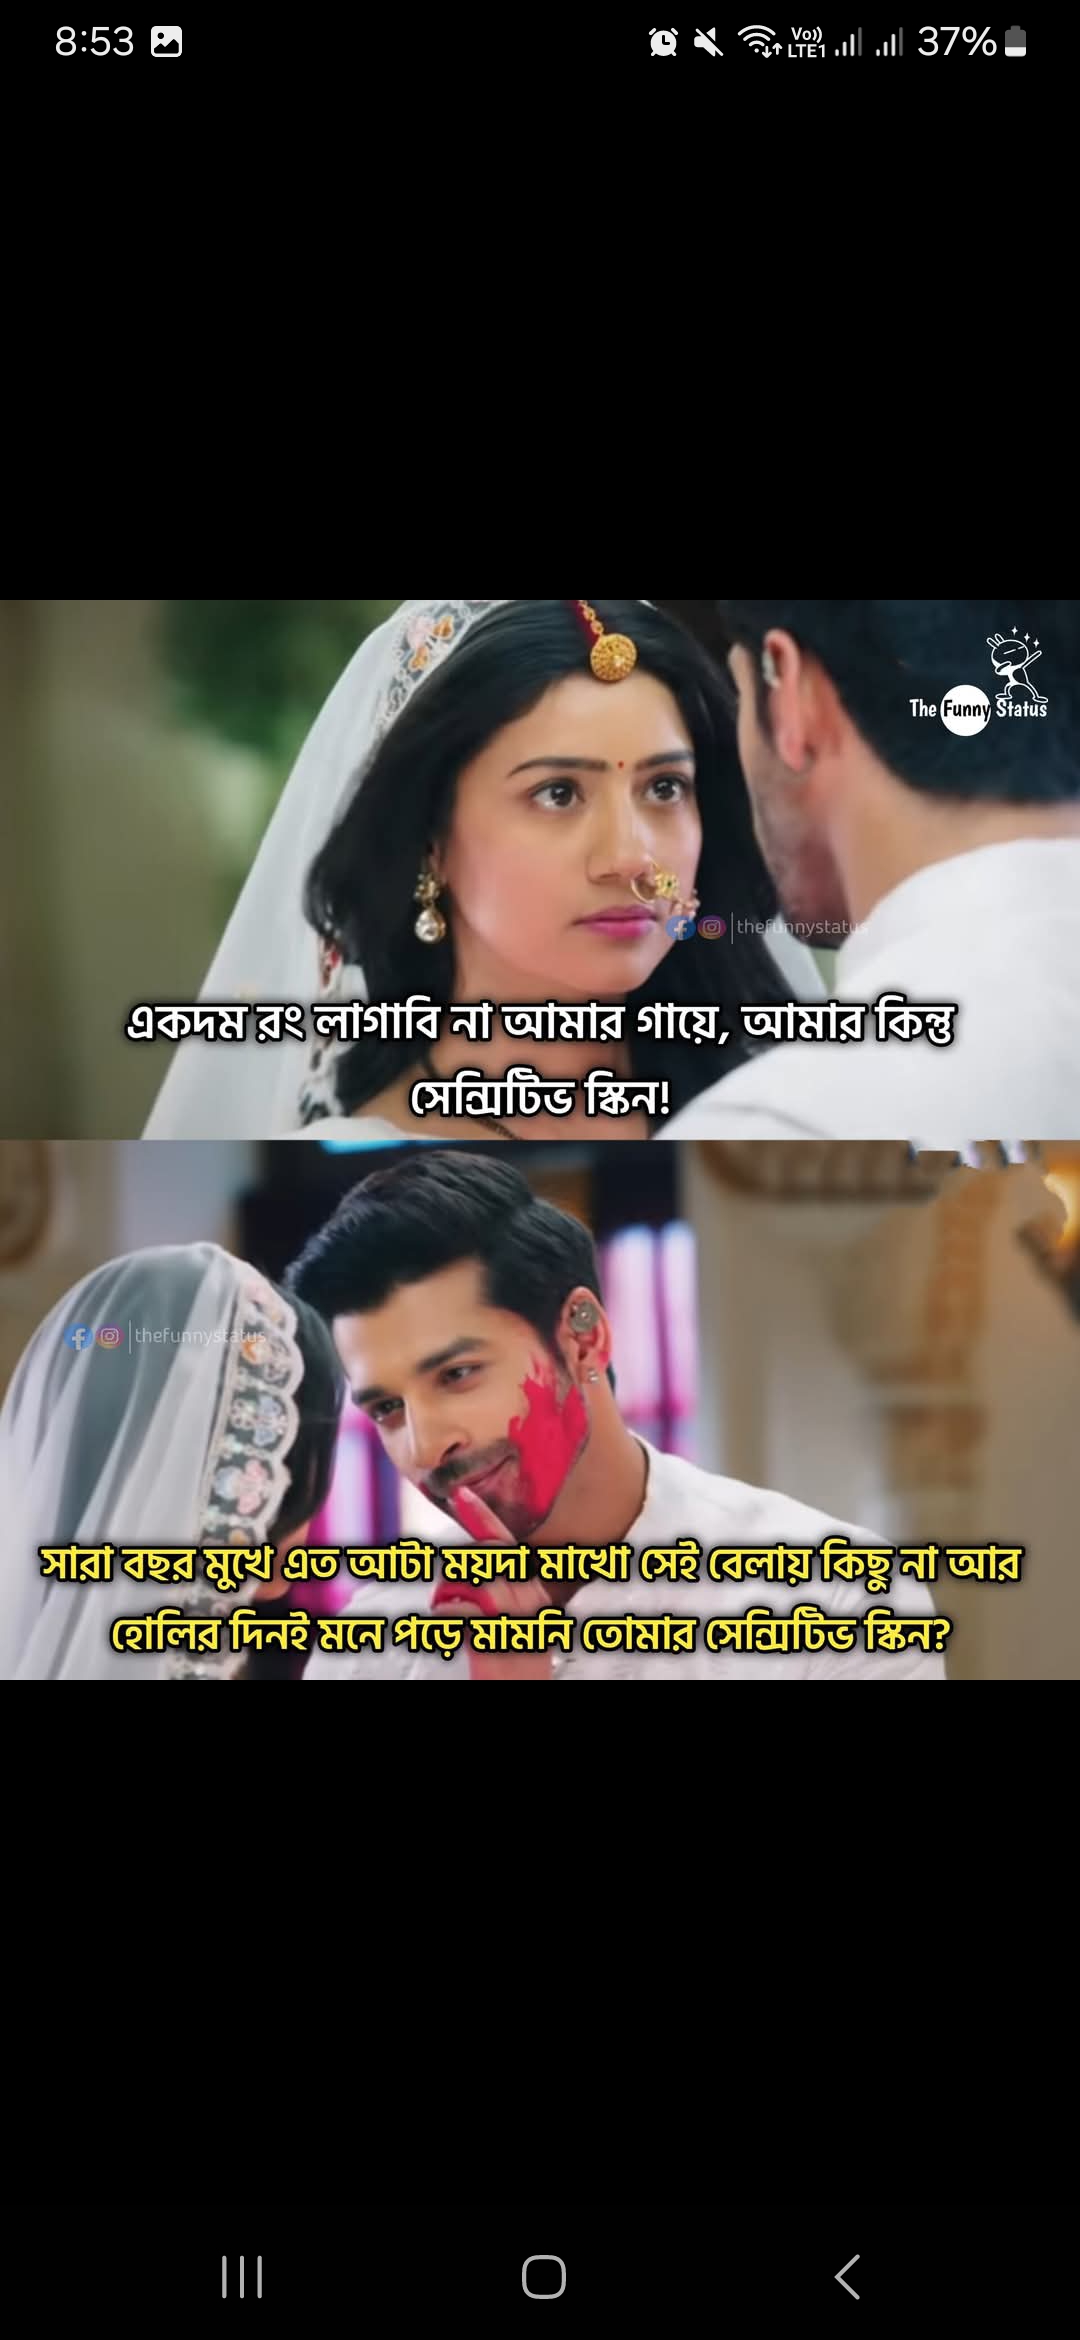
Text: একদম রং লাগাবি না আমার গায়ে, আমার কিন্তু সেন্সিটিভ স্কিন! সারা বছর মুখে এত আটা ময়দা মাখো সেই বেলায় কিছু না আর হোলির দিনই মনে পড়ে মামনি তোমার সেন্সিটিভ স্কিন?
Label: Non Hate